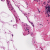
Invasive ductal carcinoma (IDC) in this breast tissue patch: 0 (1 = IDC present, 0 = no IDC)